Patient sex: M
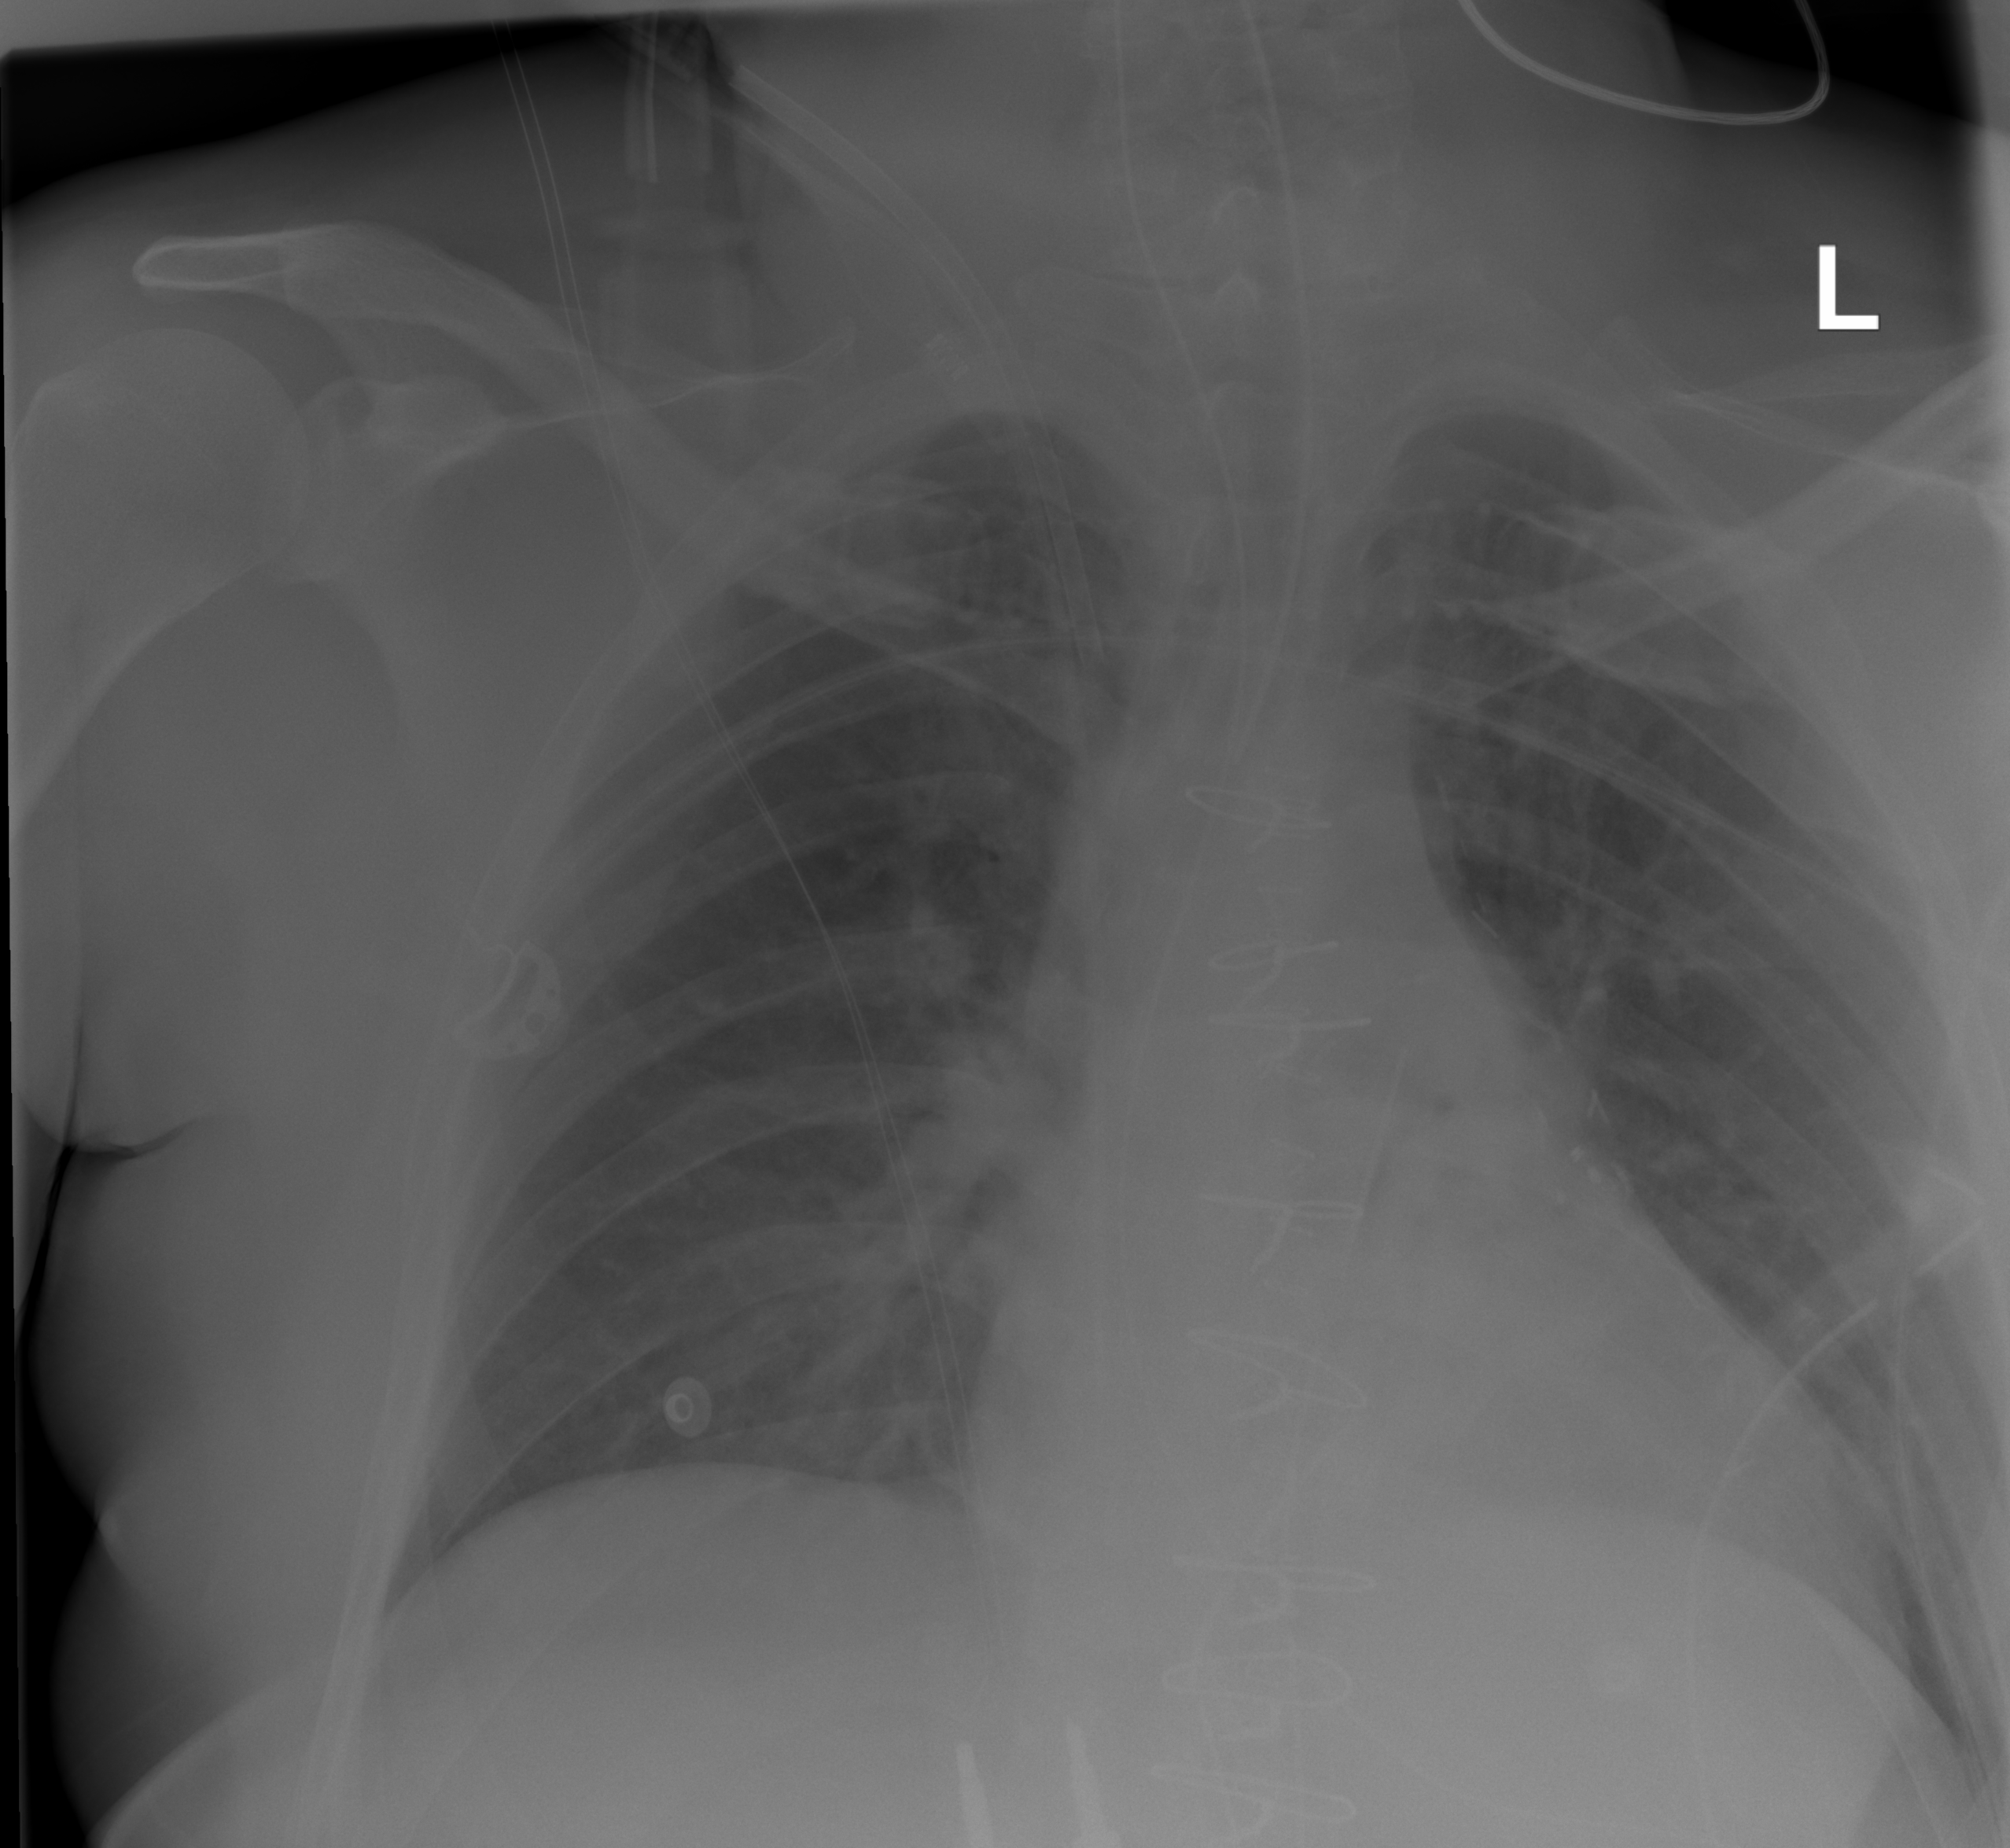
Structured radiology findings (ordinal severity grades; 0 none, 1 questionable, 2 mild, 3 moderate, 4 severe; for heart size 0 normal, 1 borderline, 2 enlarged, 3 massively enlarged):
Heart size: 2
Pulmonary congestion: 2
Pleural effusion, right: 0
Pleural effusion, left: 0
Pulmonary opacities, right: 0
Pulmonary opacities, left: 0
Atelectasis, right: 0
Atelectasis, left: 0